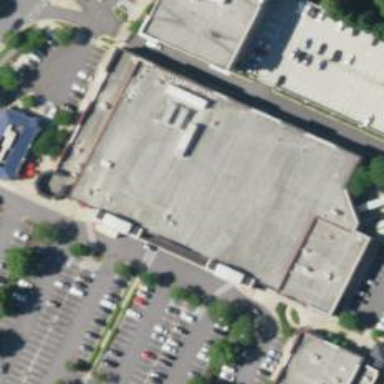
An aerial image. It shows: Supermarket.